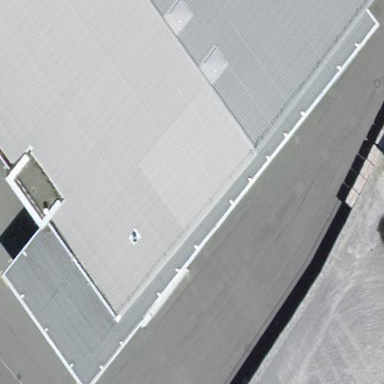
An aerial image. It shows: View of roof of building.